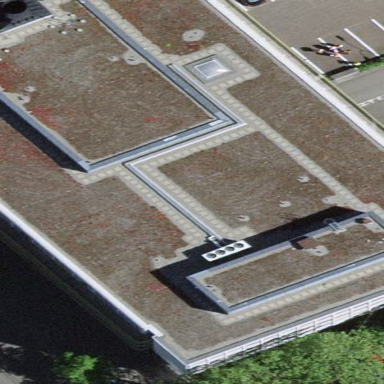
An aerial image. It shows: Office building.